Interaction volume radius: 10 \u00c5
Interaction volume height: 15 \u00c5
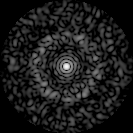
Disorder parameter: 0.8255